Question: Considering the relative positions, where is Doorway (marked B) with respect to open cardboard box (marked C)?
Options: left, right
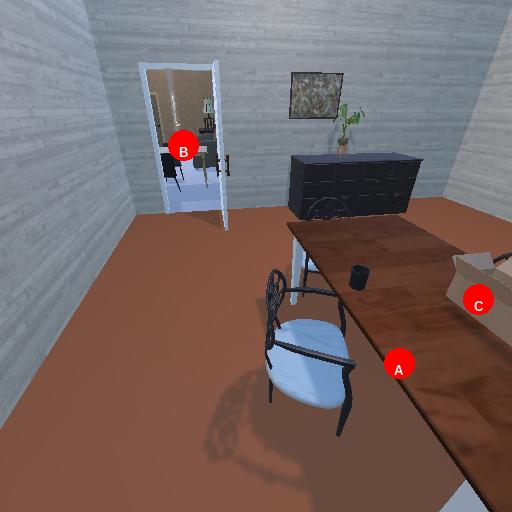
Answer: left